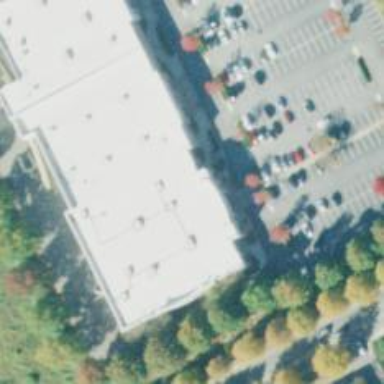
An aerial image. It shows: Department store building.